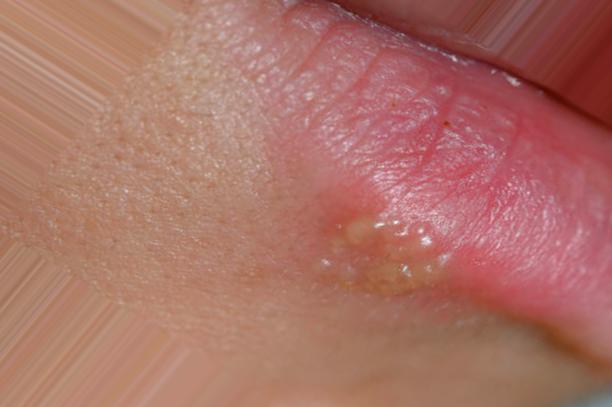
Condition: Mouth Ulcer